Question: I am wondering if it's possible to re-use an existing font that has already been embedded in a PDF. I ask this because when I add a font that I wish to use to the PDF, it looks like it has been added multiple times to the PDF file:

I can't seem to way to search for a font by it's name. I am embedding the font like so:
'''
Doc theDoc = new Doc();
theDoc.Read("existing-pdf-file.pdf");
int FONT_MyriadPro = theDoc.EmbedFont("Myriad Pro");
theDoc.Font = FONT_MyriadPro;
theDoc.AddText("Example");
'''
I note that the FONT_MyriadPro variable has value of 61, so I presume that it's possible to reference other existing fonts. But can I know what the font is? There doesn't seem to be any collection of fonts in the Doc object.
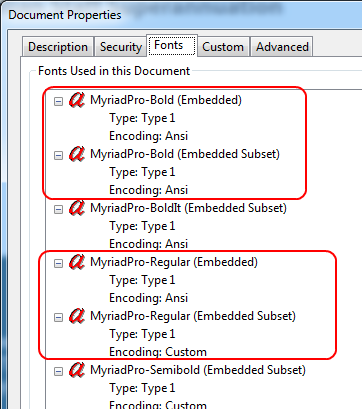
Answer: The document itself may contain different fonts. These are not accessible via the XFont.FindName method but you can find them by looking through the document ObjectSoup.
To a certain extent fonts in a document may be reused. However it is not uncommon to find fonts in a state where they cannot be sensibly reused. For example, font subsetting often removes crucial characters that you may wish to use.
In most cases it is just better to use a globally available font that you know is not going to have been mangled.
Later if you should wish to rationalize multiple font subset that may exist in the document you can use the ReduceSizeOperation to do so.